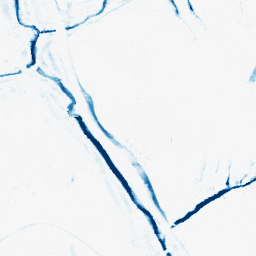
Category: morphological
Decomposition family: morphological_ellipse
Decomposition parameters: operation: closing
width: 5
height: 10
Upsampling method: bicubic_16x
Upsampling parameters: scale: 16
Upsampling scale: 16